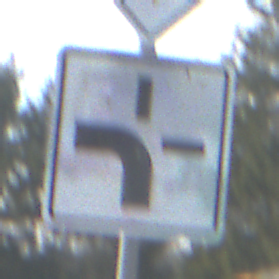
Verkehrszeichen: VerlaufVorfahrtsstrasse1
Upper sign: Vorfahrtsstrasse
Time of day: Midday
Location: Outdoor (Suburban)
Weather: PartlyCloudy
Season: NotSpecified
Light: Natural